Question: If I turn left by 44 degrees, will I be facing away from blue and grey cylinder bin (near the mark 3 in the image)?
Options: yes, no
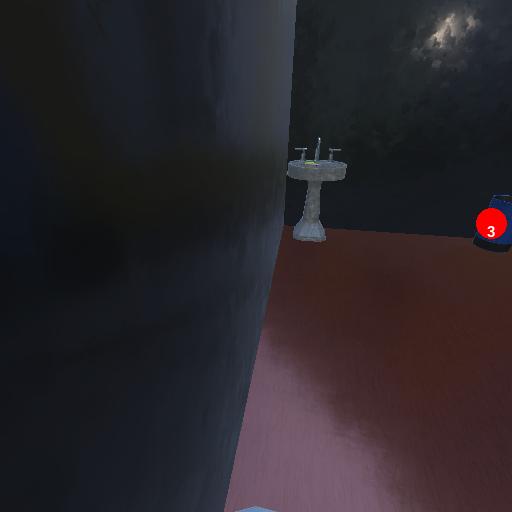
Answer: yes